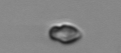
Label: Heterocapsa_rotundata